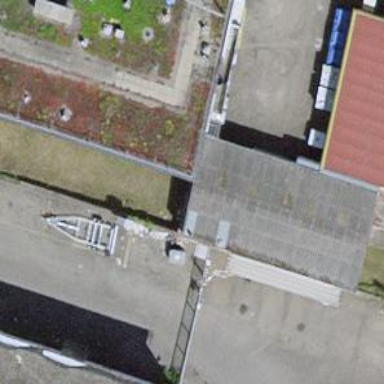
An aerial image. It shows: Industrial building.